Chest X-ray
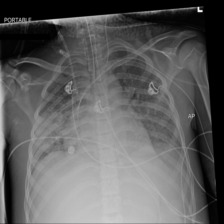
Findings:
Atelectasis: negative
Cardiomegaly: negative
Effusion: negative
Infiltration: positive
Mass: negative
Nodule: negative
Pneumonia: negative
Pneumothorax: negative
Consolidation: negative
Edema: negative
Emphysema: negative
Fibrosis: negative
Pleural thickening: negative
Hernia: negative